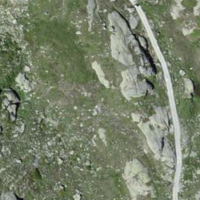
EUNIS habitat code: 31
Species observed at this site:
Silene acaulis
Juniperus communis